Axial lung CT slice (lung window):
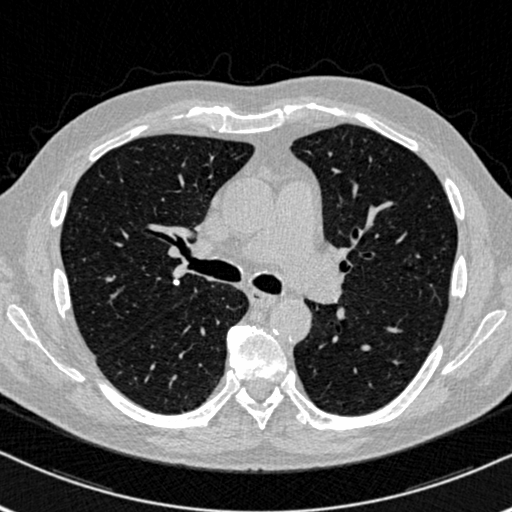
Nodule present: no